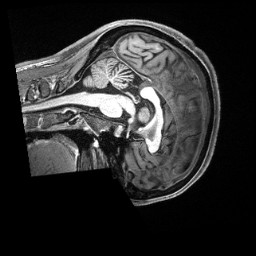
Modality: T1w
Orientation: sagittal
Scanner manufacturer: siemens
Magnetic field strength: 3 T
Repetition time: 2.5 s
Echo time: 0.00231 s